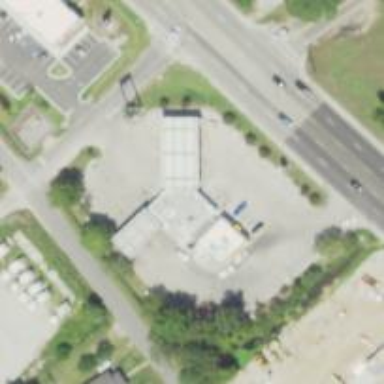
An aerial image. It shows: Convenience shop.